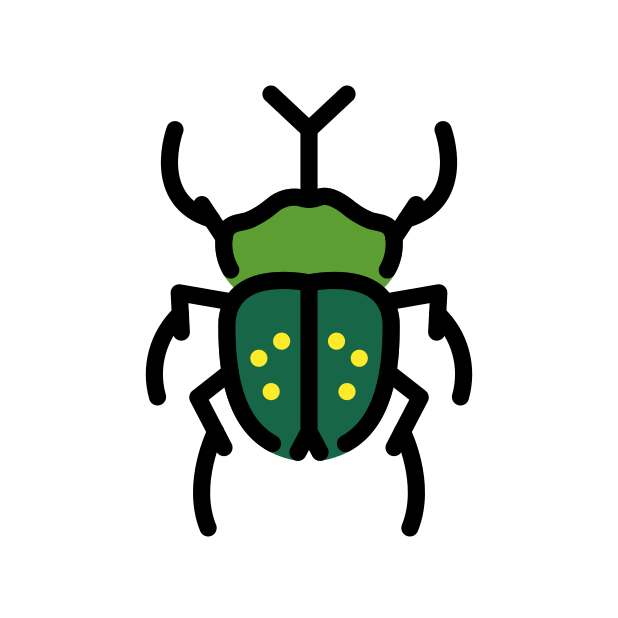
beetle